Question: Unfortunately the title I have given is very vague. I honestly wasn't sure how to word it. Anyway, basically I currently have a vertical navbar with a small caret beside the text. Once clicked, the particular button uncollapses and shows it's contents.

As seen in the image above, I'm attempting to have a secondary caret that should be sitting on the right of the button. This caret will follow suit on every other button once I get it working. Anyway, I'm currently using twitter-bootstrap and from what I understand, I could be able to split the button into 2, each having their own function. For example, if one were to click the text and the downwards caret, it should uncollapse the menu (Which it does fine right now). Though, when you click the right facing caret, it should just bring you to another page via an href or something. Currently, clicking either button will collapse and uncollapse the menu.
As you can see, the right facing caret separates itself from the original button but in a weird way. On the far right of the image is an example of the button separation I would like. In the Twitter-Bootstrap example, the "button" text and the caret both do different functions. I'm not entirely sure on how to achieve this via the current button setup I have. I'm quite happy with how the current buttons look visually but I want to be able to add that secondary caret that is justified to the right of the button. As well as have that secondary button separate nicely, similar to that of the Twitter-Bootstrap example.
: how do I get a button to split into 2 piece via the current HTML that I have. I would like to keep the styling and I would like each button to have it's own functionality.
(Enlarge image)
<URL>
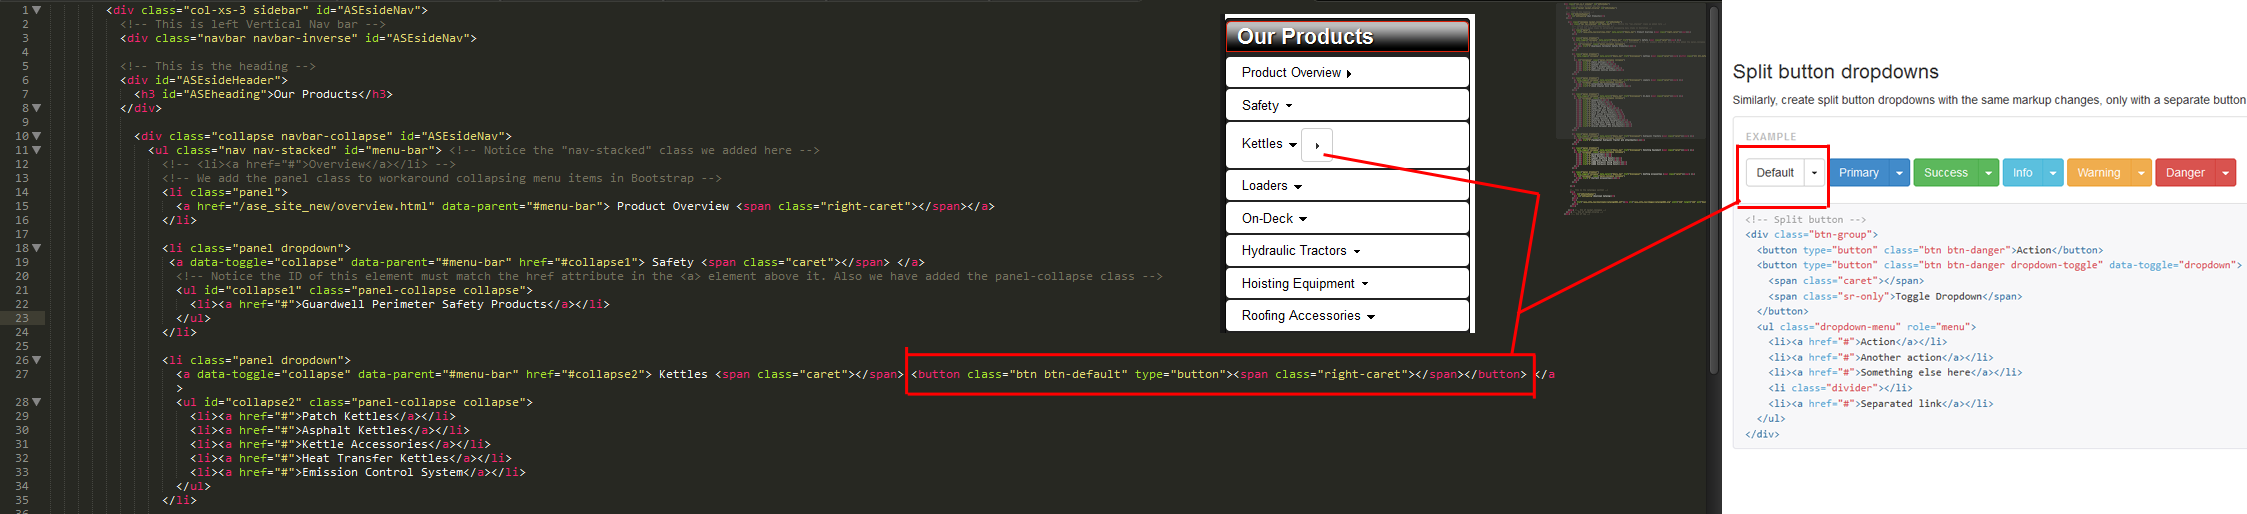
Answer: Just make two buttons and style them to be close to one another. Use CSS styling to get it done. You can lower the margins on the sides to get them closer, you could use border-radius to get rid of the corners in the middle, etc etc.
Just figure out how you want it to look. And forget about splitting buttons, that is not something you can technically do, or should want. Create 2 buttons and style them.